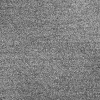
Atmospheric dust classification: dusty